Question:
1. The little popup window appears in the middle of the original page.
2. The original page is covered by grey shade if not by the popup window.
3. The underneath original page can still be scrolled up and down.
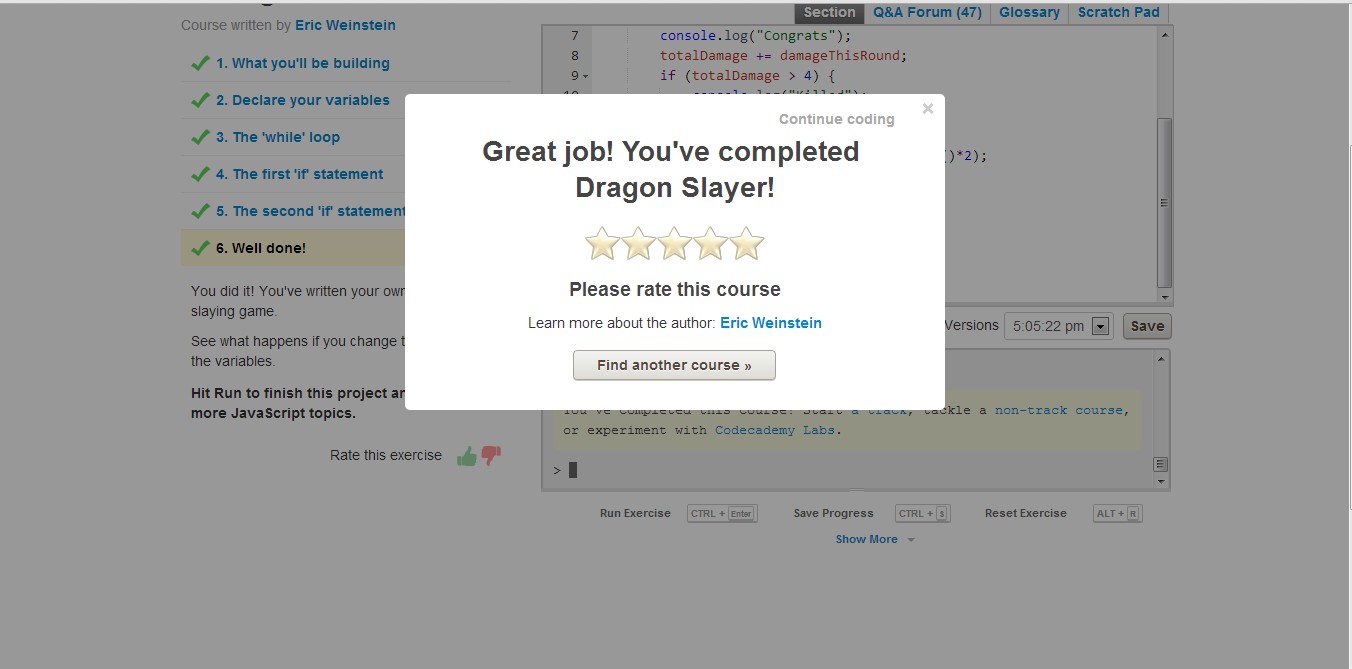
Answer: Follow these steps:
1) Create this CSS rule:
'''
.overlay {
width: 100%;
height: 100%;
position: fixed;
top: 0;
left: 0;
opacity: 0.5;
background: #666;
filter: alpha(opacity=50); /* opacity for IE browsers */
}
'''
2) Add this code to your jQuery:
'''
$("body").prepend("<div class='overlay'></div>");
'''
3) When done, remove it like this:
'''
$(".overlay").remove();
'''
Didn't test this, but it should work (maybe with very minor modifications). This is one way, if you prefer doing it by yourself. You can, however, use existing solutions such as Twitter's Bootstrap lib which is cool, and I recommend it.
<URL>
Regards.